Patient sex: M
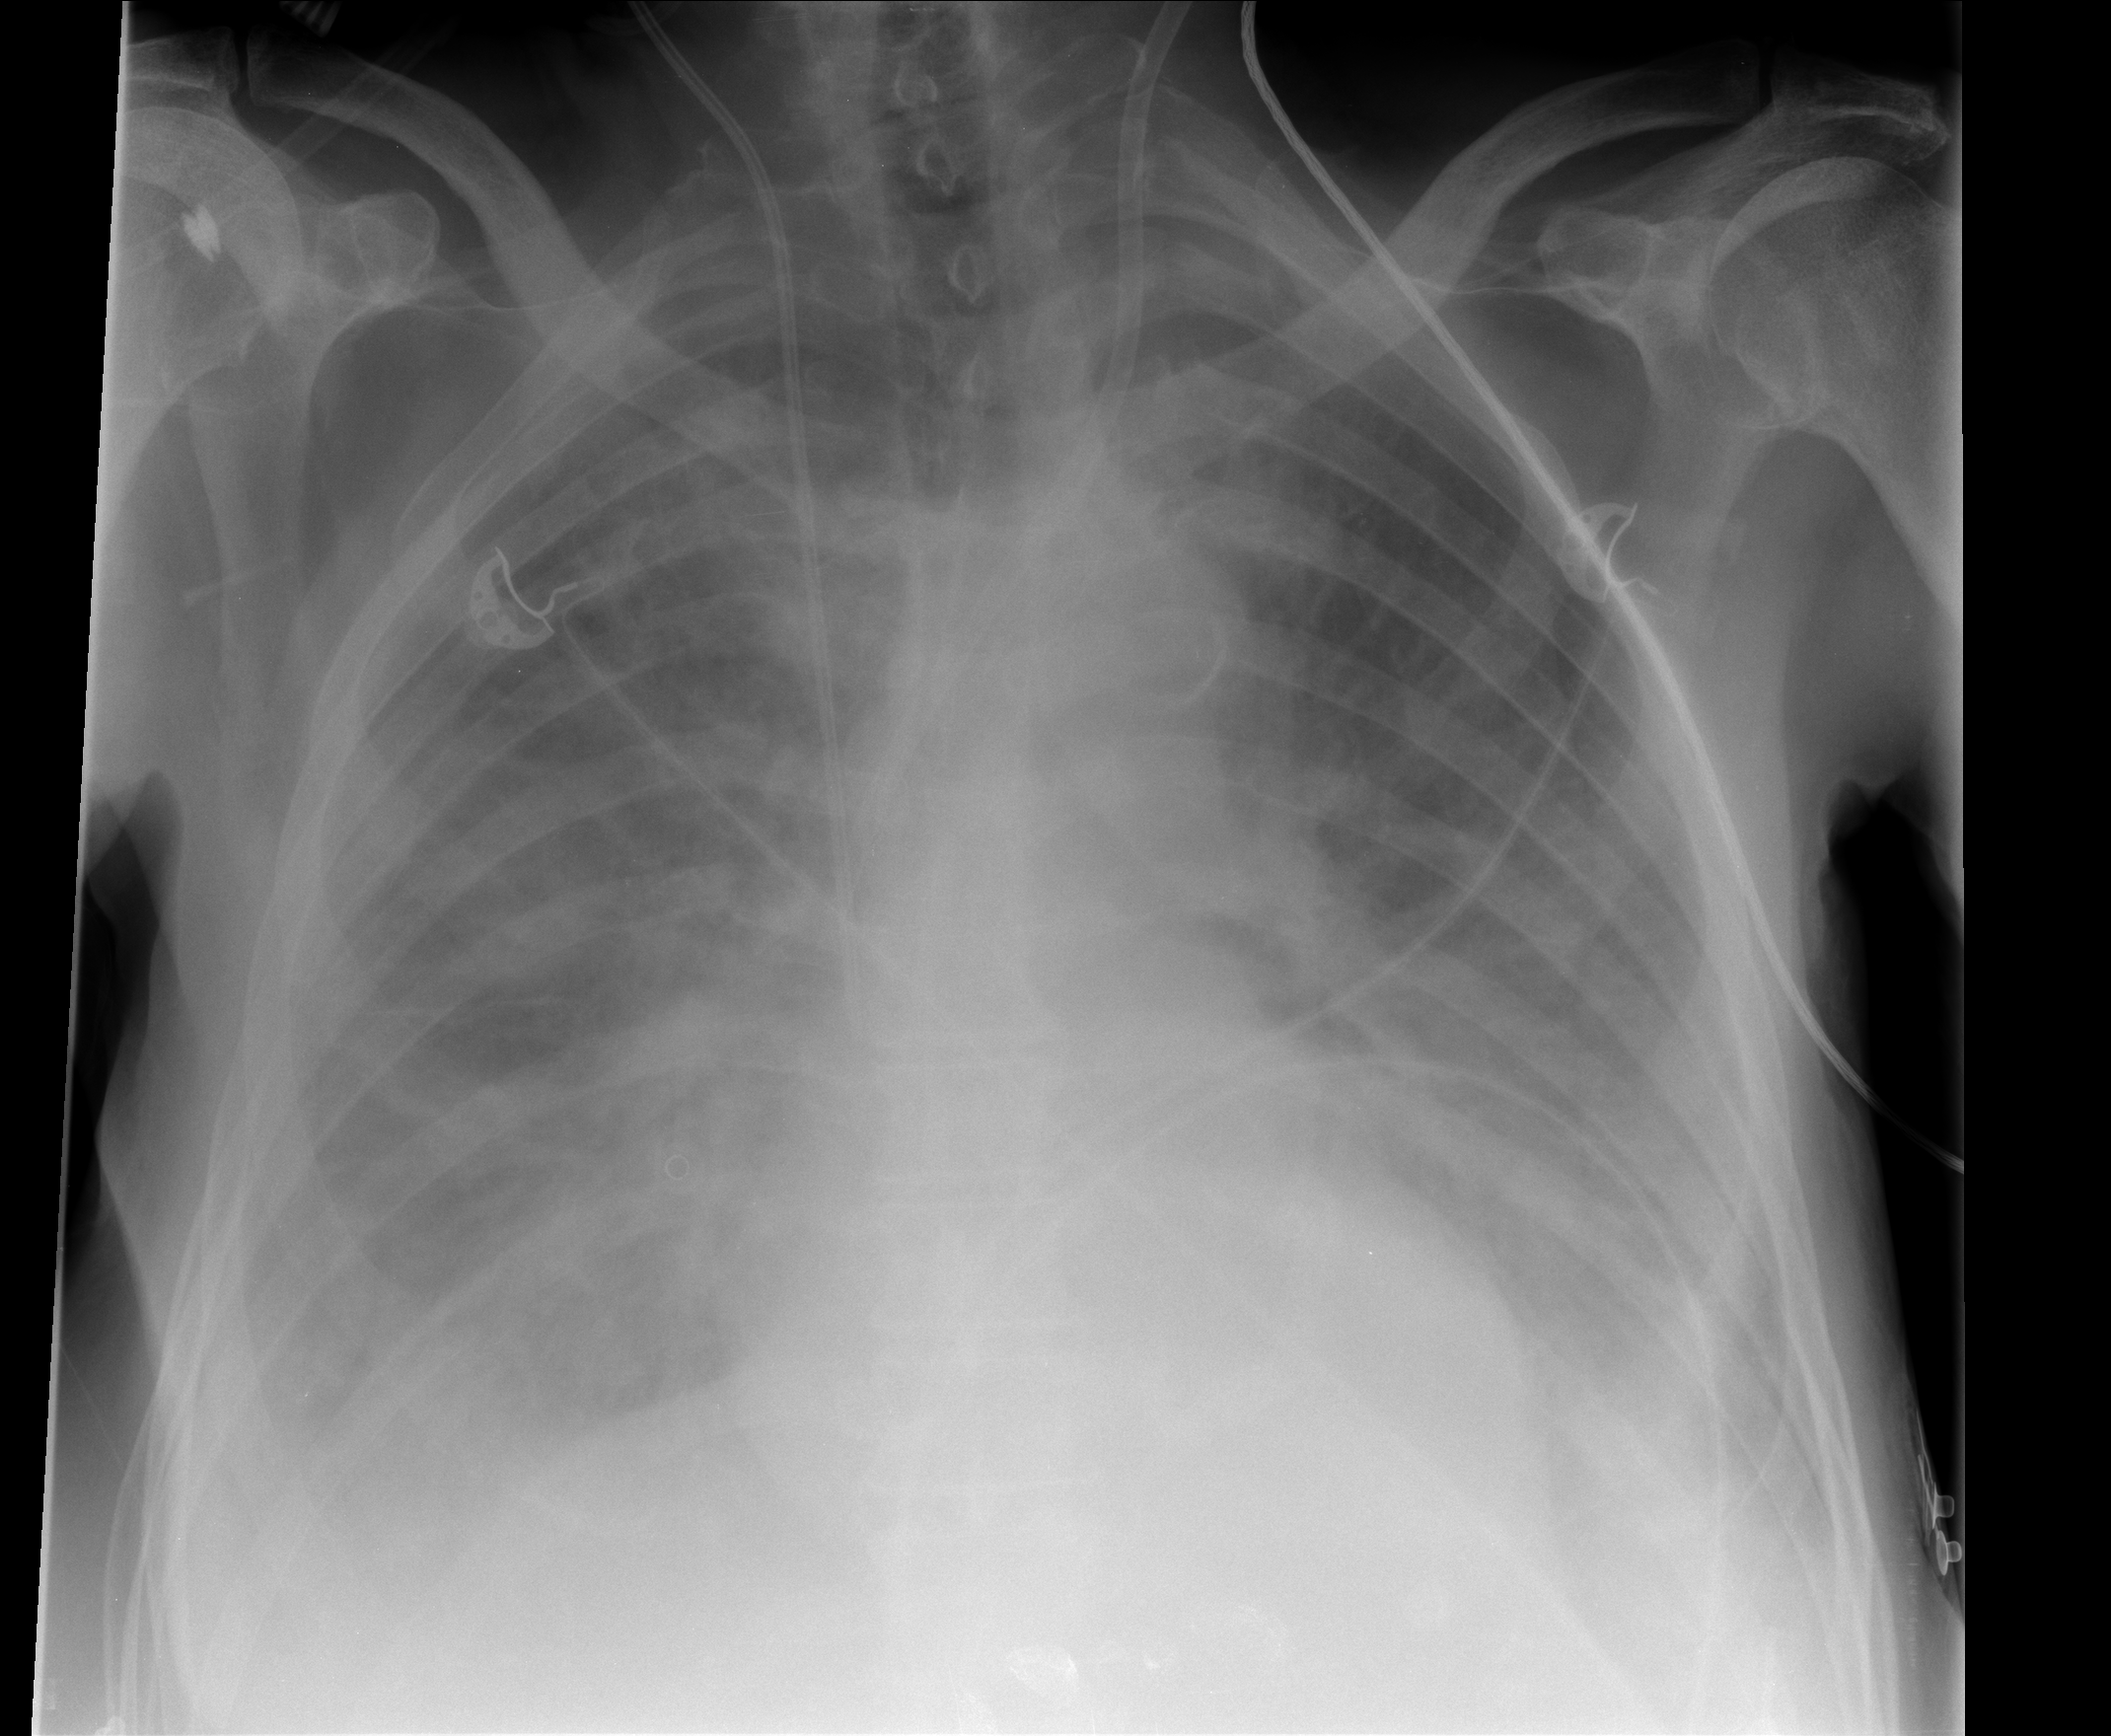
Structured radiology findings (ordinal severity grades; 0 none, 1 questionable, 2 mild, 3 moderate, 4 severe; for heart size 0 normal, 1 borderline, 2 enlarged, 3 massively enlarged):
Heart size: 0
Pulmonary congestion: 0
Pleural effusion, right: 3
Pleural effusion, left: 3
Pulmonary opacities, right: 0
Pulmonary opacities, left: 0
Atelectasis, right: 3
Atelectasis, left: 3